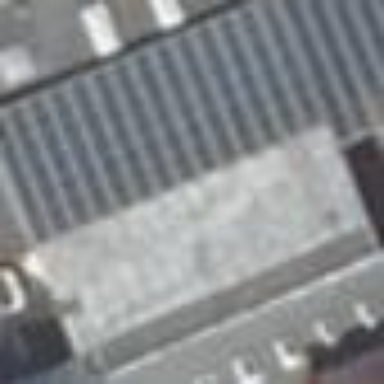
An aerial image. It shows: Commercial building.